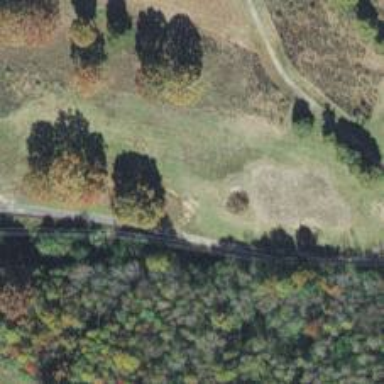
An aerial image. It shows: Disc golf hole.